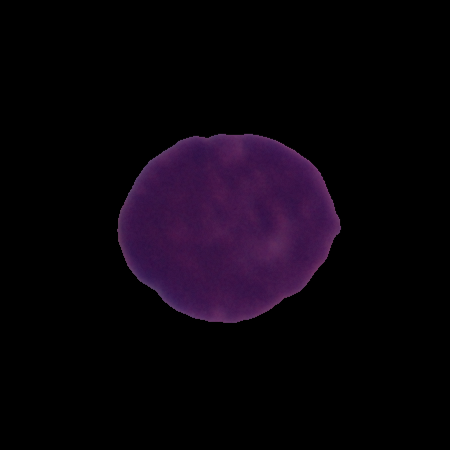
Label: cancer